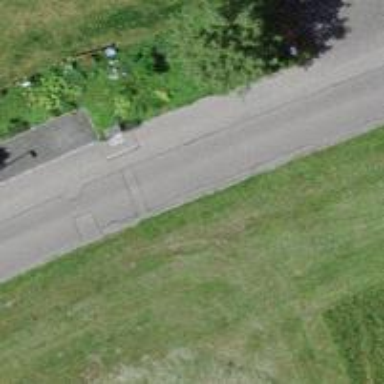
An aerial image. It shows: Residential road with asphalt surface and sidewalk on the left side.